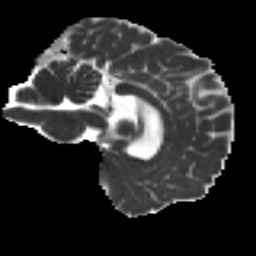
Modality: MD
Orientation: sagittal
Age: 22
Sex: male
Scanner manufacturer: ge
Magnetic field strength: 3 T
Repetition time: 7.8 s
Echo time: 0.0607 s